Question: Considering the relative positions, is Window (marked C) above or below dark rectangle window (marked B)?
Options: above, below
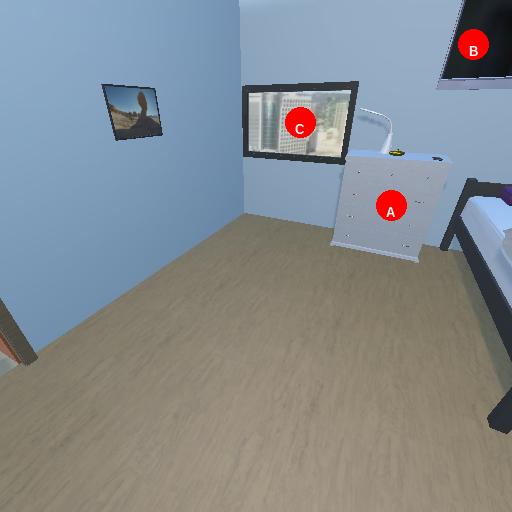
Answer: above